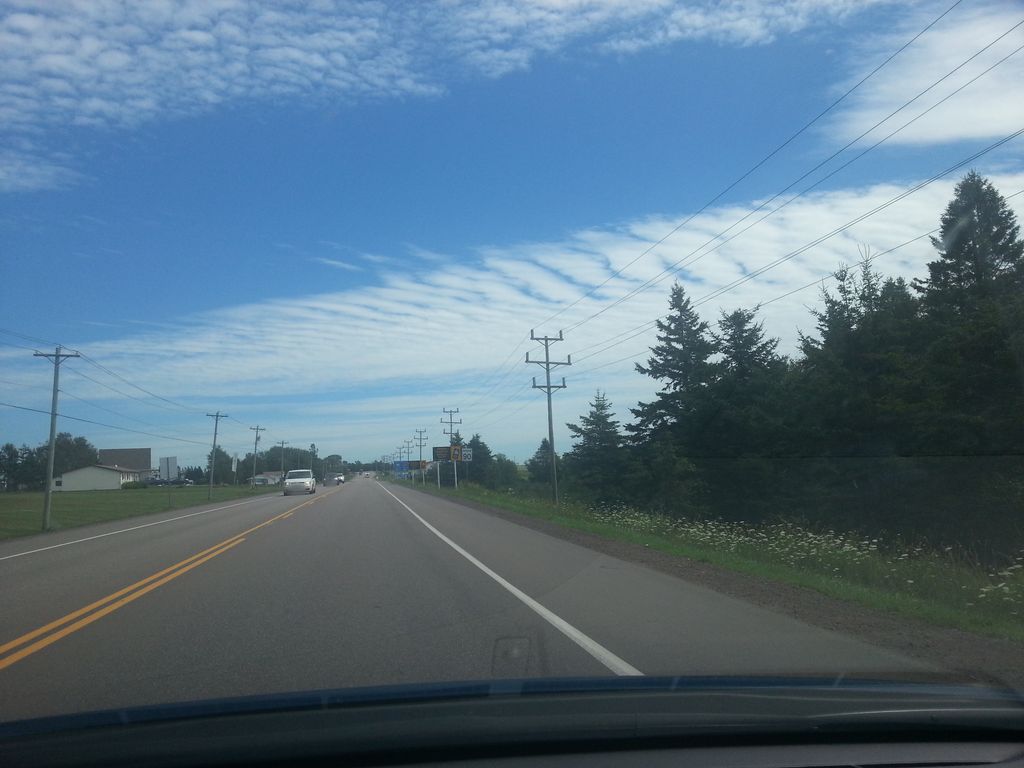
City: charlottetown